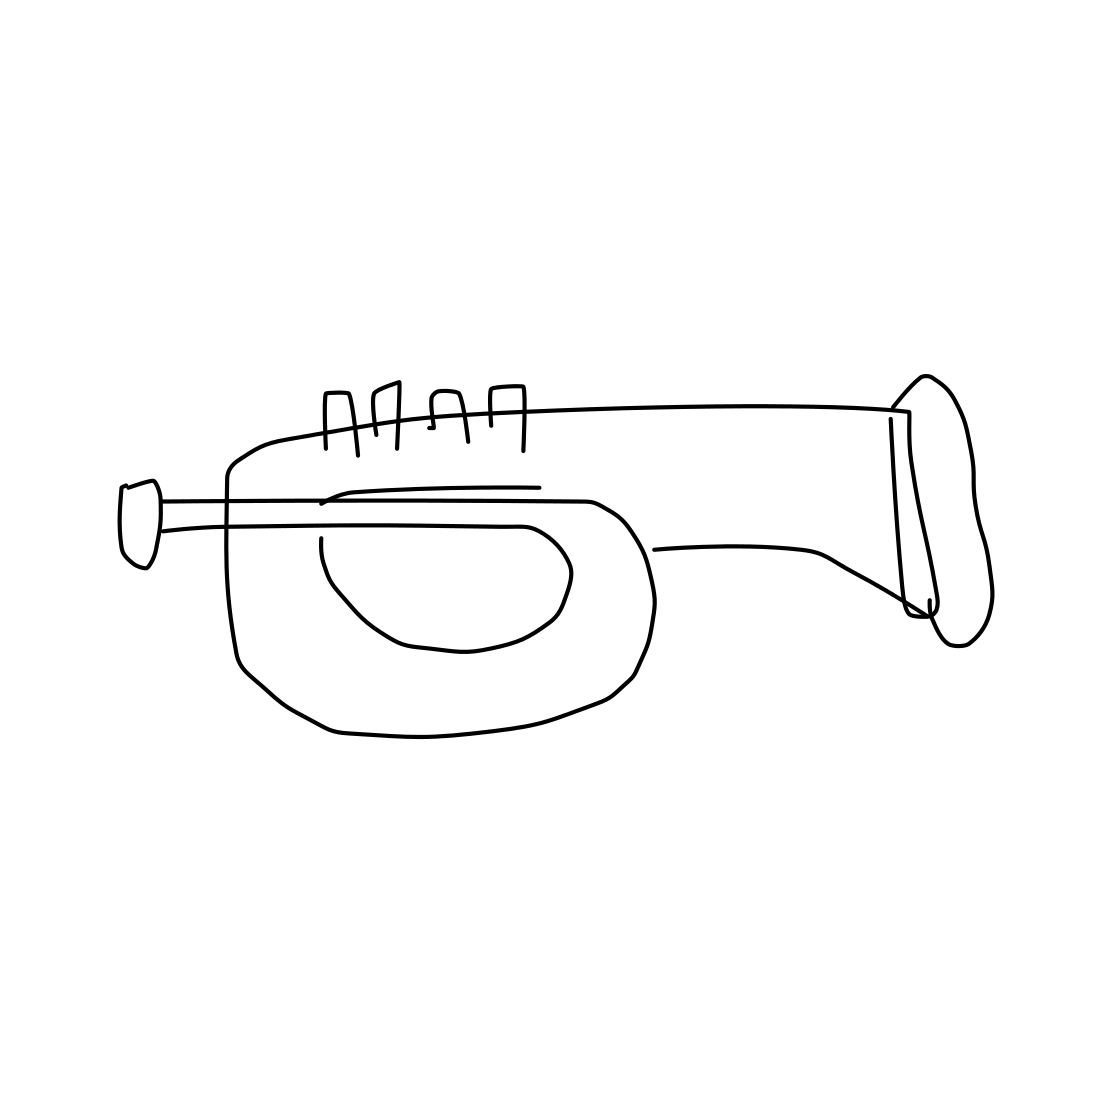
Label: trumpet